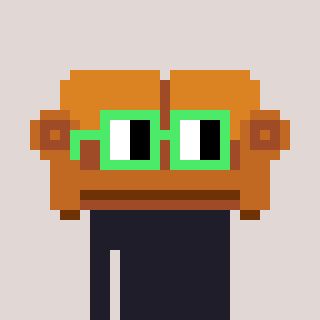
a pixel art character with square light green glasses, a couch-shaped head and a grayscale-colored body on a warm background